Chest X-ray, PA view. Patient: 53 years old, sex M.
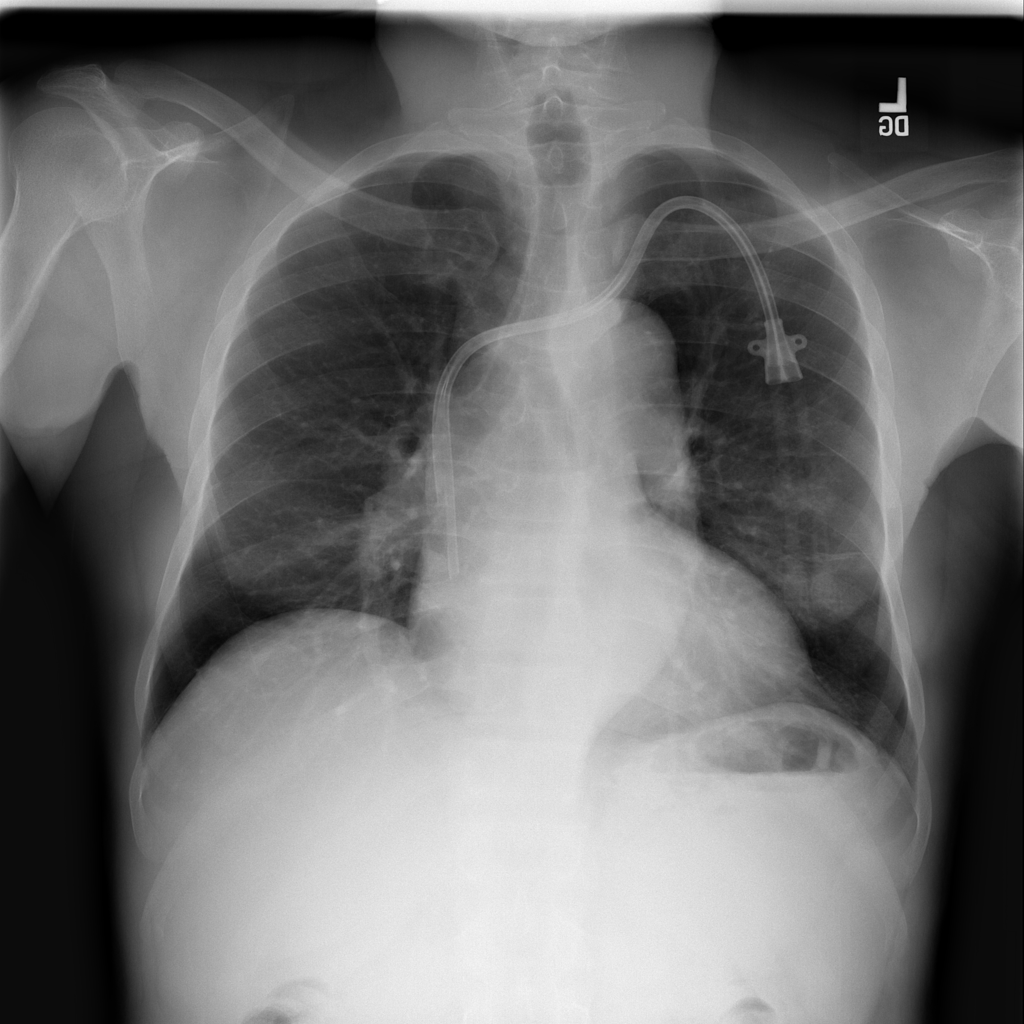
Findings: No Finding